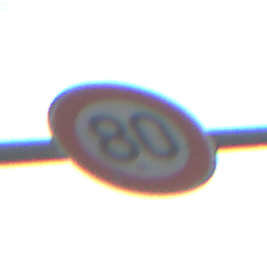
Verkehrszeichen: Geschwindigkeit80
Umgebung: Outdoor, Nature
Tageszeit: MorningAfternoon
Wetter: PartlyCloudy
Licht: Natural
Jahreszeit: NotSpecified
Kontrast: HighContrast